Question: I'm trying to create a <URL> with D3 that uses arcs of a pie to represent relationships to and/or from a node of context. In other words, I'm trying to create a 360 degree view of a node's relationships.

In the example above, "Node 1" is in the center. I can't get the textual node names for related nodes #8 - #18 to align "outside" the wheel. Would anyone know what the best way is to do so?
The code that I'm using looks as follows...
'''
// Add node names to the arcs, translated to the arc centroid and rotated.
arcs3.filter(function(d) {
return d.endAngle - d.startAngle > .2; }).append("svg:text")
.attr("dy", "5px")
.attr("angle", function(d) { return angle(d); })
.attr("text-anchor", function(d) { return angle(d) < 0 ? "start" : "end"; })
.attr("transform", function(d) { //set text'ss origin to the centroid
// Make sure to set these before calling arc.centroid
d.innerRadius = (height/2); // Set Inner Coordinate
d.outerRadius = (height/2); // Set Outer Coordinate
return "translate(" + arc3.centroid(d) + ")rotate(" + angle(d) + ")";
})
.style("fill", "Black")
.style("font", "normal 12px Arial")
.text(function(d) { return d.data.name; });
// Computes the angle of an arc, converting from radians to degrees.
function angle(d) {
var a = (d.startAngle + d.endAngle) * 90 / Math.PI - 90;
return a > 90 ? a - 180 : a;
}
'''
The issue seems to be that I need to evaluate the X and Y coordinates of where the Node labels are placed. However, I can't seem to correctly find/access those X and Y values.
Thanks, in advance, for any help you can offer.
My Best,
Frank
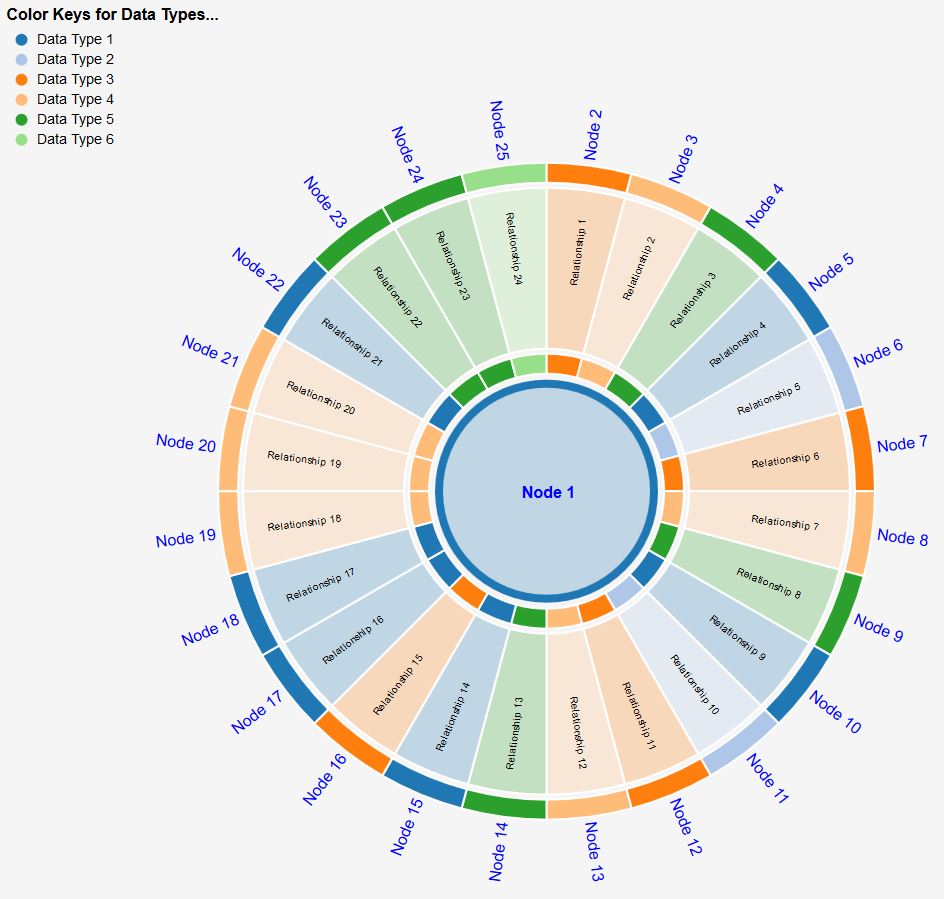
Answer: Thanks to Ger Hobbelt for this... In short, the angle function needs to be parameterized:
'''
function angle(d, offset, threshold) {
var a = (d.startAngle + d.endAngle) * 90 / Math.PI + offset;
return a > threshold ? a - 180 : a;
}
'''
The complete answer can be found d3.js Google Group: <URL>
My Best,
Frank